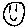
Label: smiley face